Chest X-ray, AP view. Patient: 38 years old, sex M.
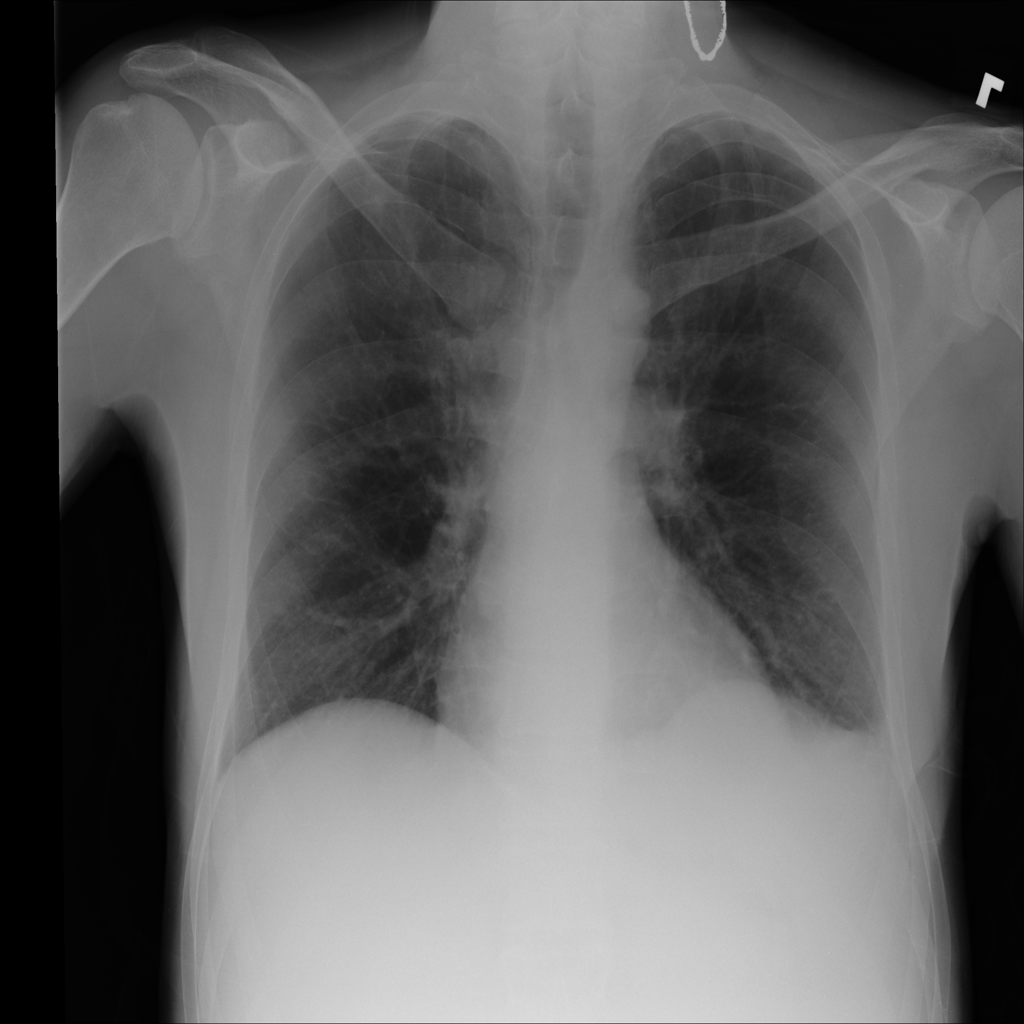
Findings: Effusion